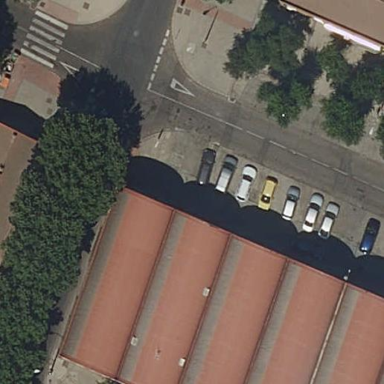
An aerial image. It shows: Industrial building.